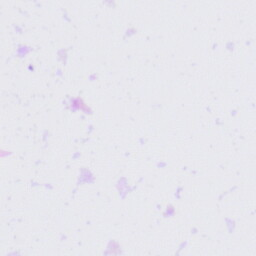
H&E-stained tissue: Tonsil